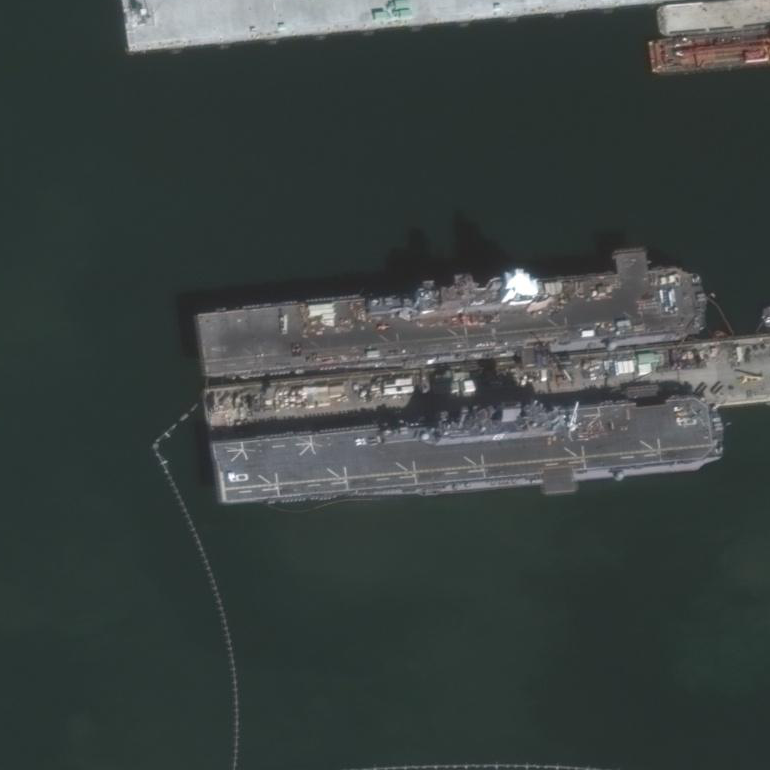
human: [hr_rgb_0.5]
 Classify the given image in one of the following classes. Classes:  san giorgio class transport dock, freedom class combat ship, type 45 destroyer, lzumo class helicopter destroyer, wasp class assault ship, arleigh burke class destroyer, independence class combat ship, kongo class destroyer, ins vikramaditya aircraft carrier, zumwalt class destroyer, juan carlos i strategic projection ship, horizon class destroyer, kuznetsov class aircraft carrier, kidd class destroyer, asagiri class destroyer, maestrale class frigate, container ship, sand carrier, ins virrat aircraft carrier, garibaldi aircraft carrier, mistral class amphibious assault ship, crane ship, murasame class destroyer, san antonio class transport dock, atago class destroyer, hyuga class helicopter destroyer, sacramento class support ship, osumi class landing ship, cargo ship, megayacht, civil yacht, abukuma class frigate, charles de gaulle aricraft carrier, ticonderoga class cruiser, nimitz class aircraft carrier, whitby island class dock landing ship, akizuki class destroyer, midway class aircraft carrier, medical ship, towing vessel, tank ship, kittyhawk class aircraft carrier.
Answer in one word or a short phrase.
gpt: Wasp class assault ship